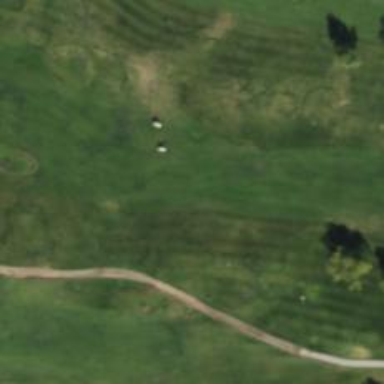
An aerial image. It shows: Golf hole.